Field crop: maize
Growth stage: 2
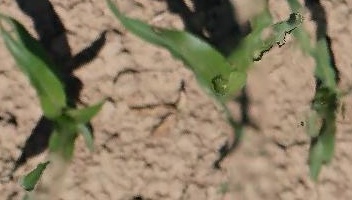
Species: maize